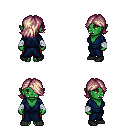
a pixel art fantasy rpg character, female body template, orc, green skin, blue robe, red pants, white blonde swoop hairstyle, white cloth bandages, black shoes, four views (front, back, left, right), 2x2 character sprite sheet, small pixel art, hard edges, no anti-aliasing